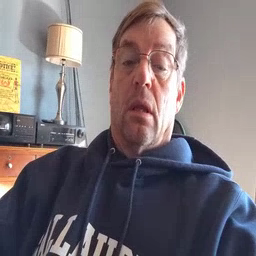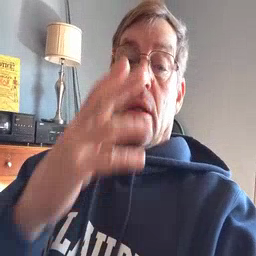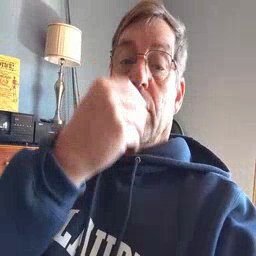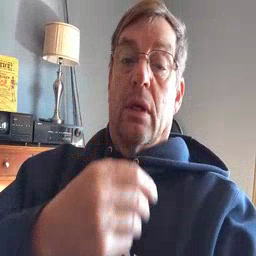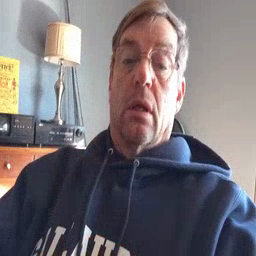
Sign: pretty